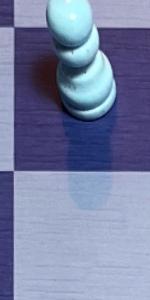
Label: Empty